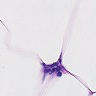
Metastatic tissue present: no